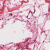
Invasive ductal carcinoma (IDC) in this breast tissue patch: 0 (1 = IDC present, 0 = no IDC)